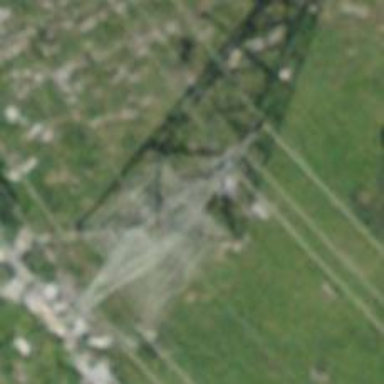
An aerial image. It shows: Power tower.